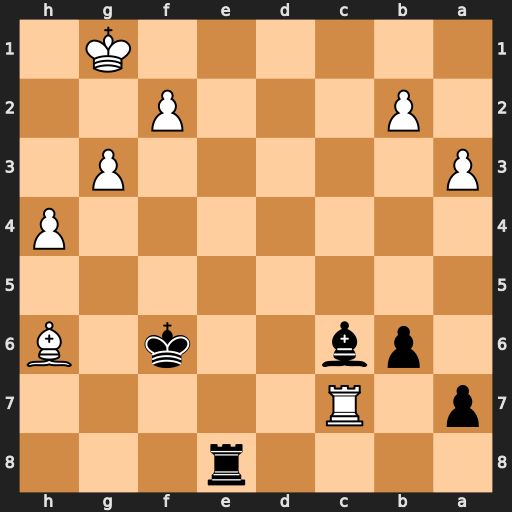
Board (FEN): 4r3/p1R5/1pb2k1B/8/7P/P5P1/1P3P2/6K1
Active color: b
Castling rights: -
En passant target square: -
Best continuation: Re1+ Kh2 Rh1#